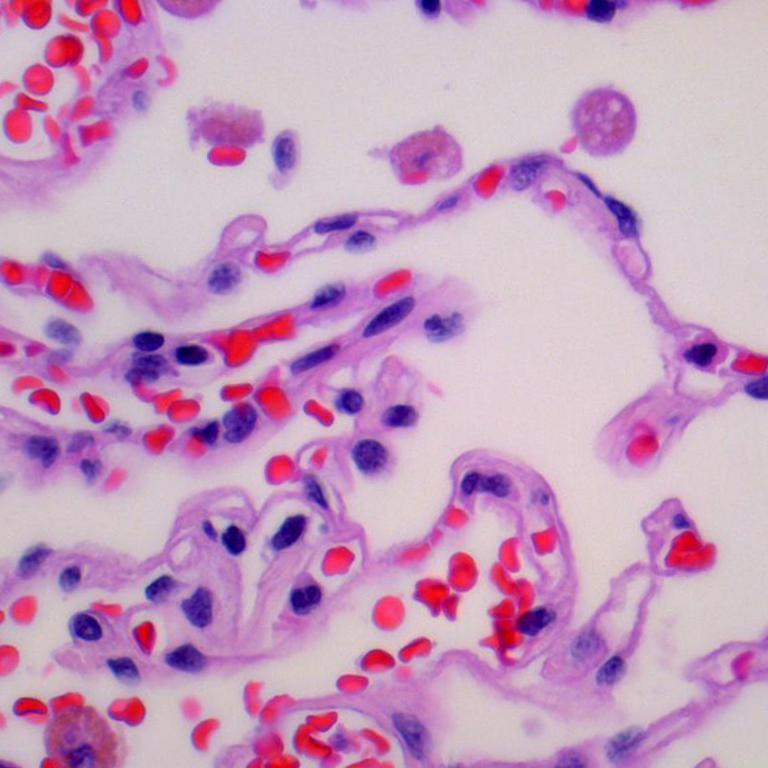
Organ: lung
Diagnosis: benign